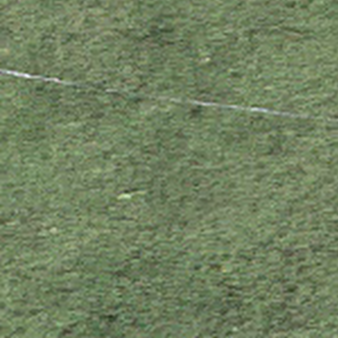
Label: other